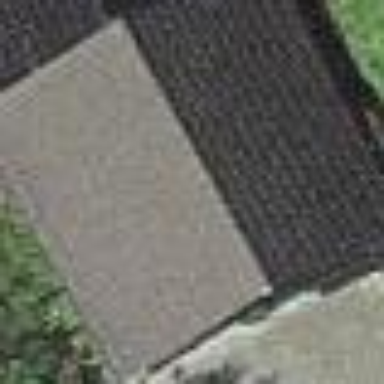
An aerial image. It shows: Garage.